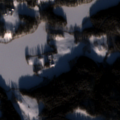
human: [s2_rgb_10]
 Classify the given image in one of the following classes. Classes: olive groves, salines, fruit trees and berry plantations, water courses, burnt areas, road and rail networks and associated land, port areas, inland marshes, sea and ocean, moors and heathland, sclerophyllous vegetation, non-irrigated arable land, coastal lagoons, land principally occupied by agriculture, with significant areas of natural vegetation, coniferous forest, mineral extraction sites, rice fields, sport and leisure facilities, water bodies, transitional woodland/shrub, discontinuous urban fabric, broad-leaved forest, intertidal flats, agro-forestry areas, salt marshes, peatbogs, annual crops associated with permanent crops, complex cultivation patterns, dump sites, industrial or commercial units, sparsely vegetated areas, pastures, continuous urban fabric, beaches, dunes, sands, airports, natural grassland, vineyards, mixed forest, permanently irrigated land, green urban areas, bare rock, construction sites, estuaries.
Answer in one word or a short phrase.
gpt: coniferous forest, mixed forest, water bodies